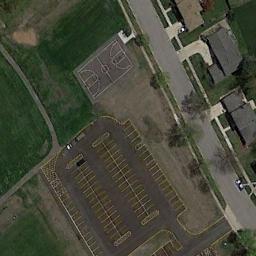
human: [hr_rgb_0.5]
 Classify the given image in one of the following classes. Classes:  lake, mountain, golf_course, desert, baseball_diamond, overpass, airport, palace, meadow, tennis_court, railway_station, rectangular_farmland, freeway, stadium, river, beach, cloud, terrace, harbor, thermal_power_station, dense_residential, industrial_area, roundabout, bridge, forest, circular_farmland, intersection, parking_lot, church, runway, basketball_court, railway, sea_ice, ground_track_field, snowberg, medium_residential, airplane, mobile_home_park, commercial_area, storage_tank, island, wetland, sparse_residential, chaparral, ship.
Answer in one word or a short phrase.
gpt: basketball_court